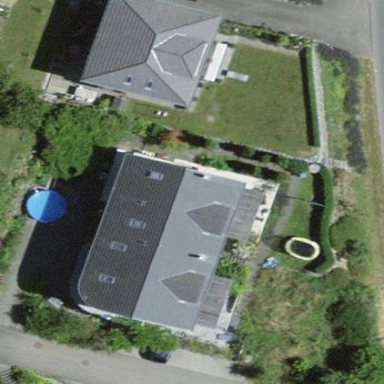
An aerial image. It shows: Residential building.